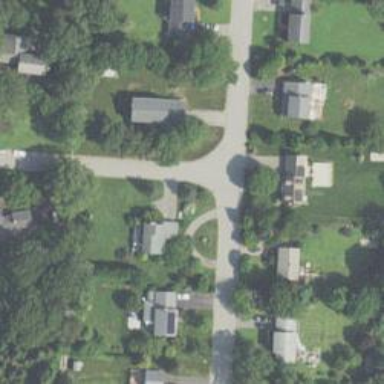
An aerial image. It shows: Residential road.